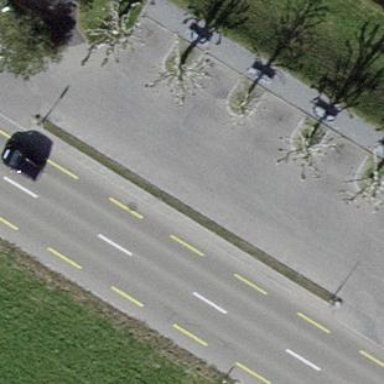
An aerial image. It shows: Rest area on the road.